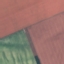
Land use / land cover class: AnnualCrop